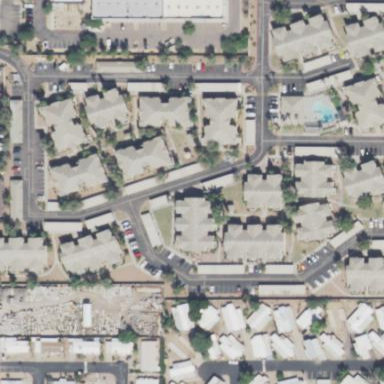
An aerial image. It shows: Residential area with apartments.